Field crop: tomato
Growth stage: 1
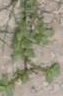
Species: portulaca